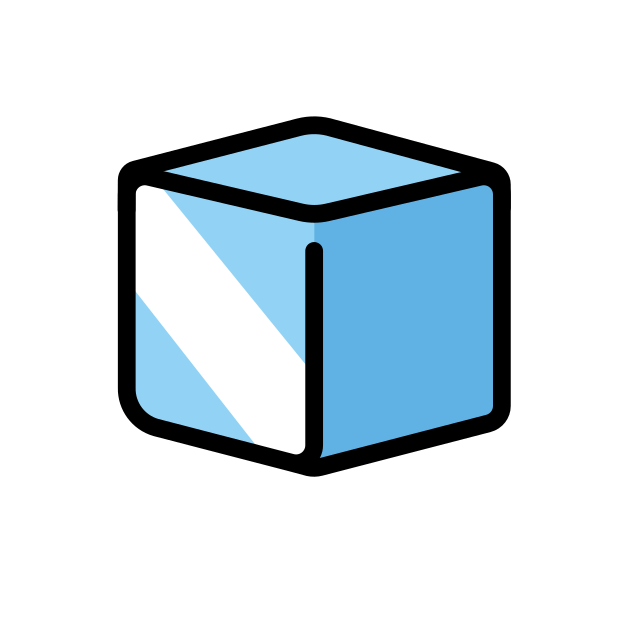
ice